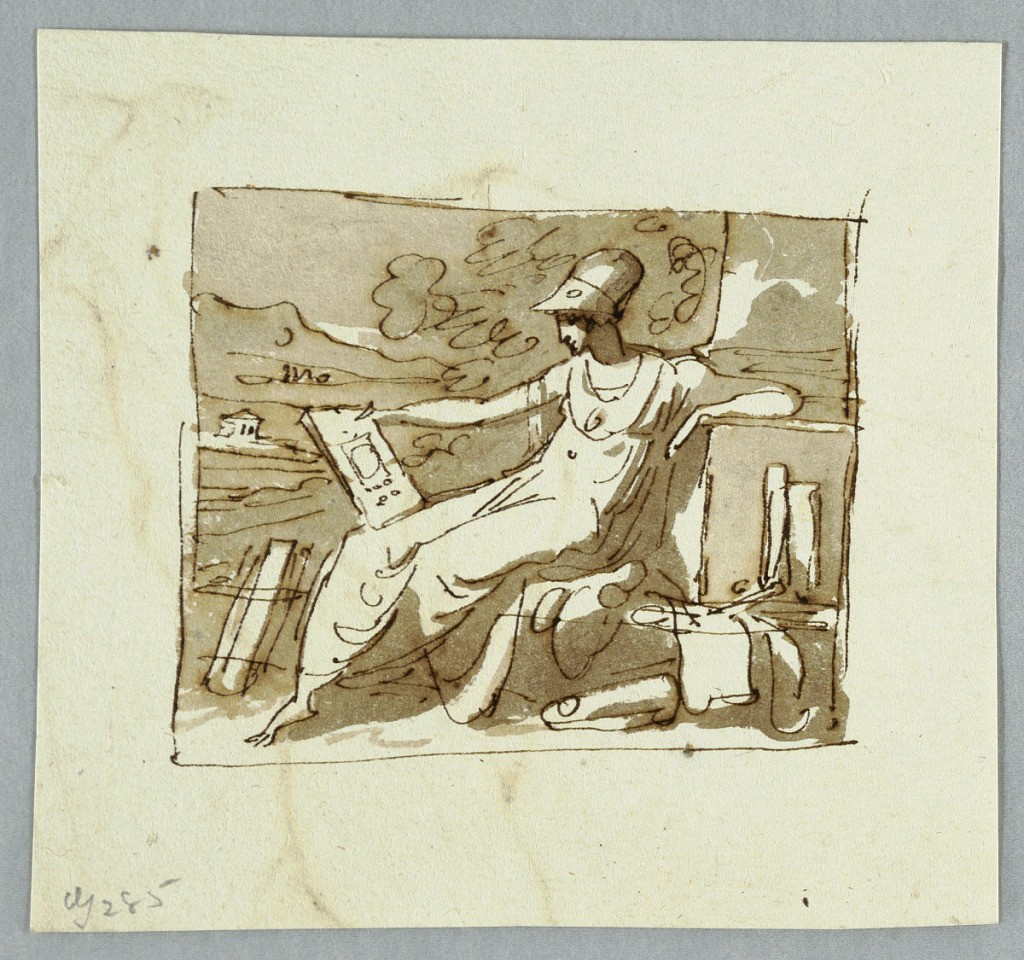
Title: Drawing
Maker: Felice Giani, Italian, 1758–1823
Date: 1810-1815
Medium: Pen, ink; greyish brown water-color wash. Paper. Pencil
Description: H. R. Minverva wearing a helmet is seated and leaning against the pestal of a column. She looks at an architectural plan, she holds in her right hand, and is surrounded by papers and tools. Distant view of a mountainous landscape, at left. Reverse, in opposite direction: lower parts of the legs of a walking  man.